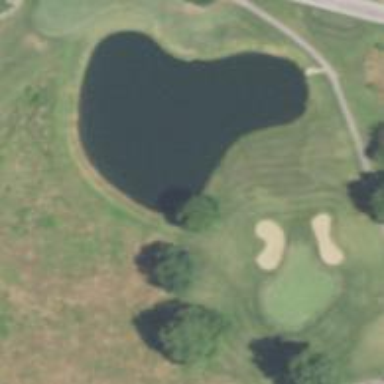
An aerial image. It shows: Water hazard on golf course.